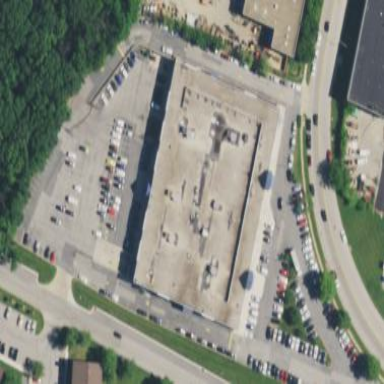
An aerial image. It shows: Medical building.